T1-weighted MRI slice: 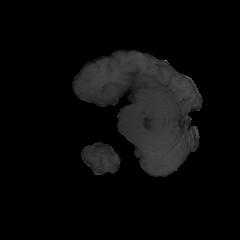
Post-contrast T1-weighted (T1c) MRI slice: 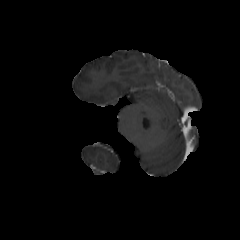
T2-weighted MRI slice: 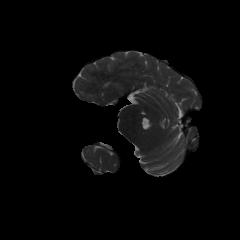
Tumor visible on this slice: no